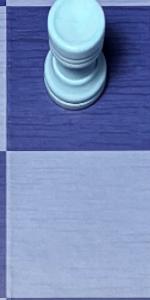
Label: Empty